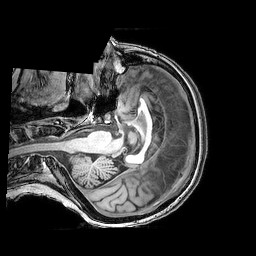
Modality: T1w
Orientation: axial
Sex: female
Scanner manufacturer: philips
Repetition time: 0.008125 s
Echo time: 0.00371 s